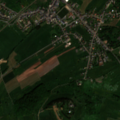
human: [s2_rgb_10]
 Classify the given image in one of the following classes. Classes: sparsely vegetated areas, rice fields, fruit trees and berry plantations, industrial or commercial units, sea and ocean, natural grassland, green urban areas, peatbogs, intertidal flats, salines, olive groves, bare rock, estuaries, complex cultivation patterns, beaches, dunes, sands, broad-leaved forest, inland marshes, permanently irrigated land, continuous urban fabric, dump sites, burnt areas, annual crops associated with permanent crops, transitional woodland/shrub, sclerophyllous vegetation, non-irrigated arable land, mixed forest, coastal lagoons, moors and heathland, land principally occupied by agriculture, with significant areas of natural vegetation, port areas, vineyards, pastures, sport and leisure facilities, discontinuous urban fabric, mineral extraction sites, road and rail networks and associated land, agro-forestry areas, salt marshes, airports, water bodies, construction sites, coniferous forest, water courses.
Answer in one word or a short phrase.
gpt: discontinuous urban fabric, non-irrigated arable land, pastures, complex cultivation patterns, land principally occupied by agriculture, with significant areas of natural vegetation, broad-leaved forest